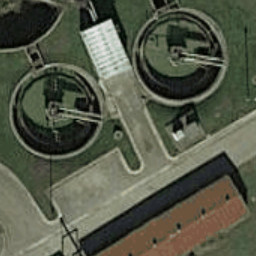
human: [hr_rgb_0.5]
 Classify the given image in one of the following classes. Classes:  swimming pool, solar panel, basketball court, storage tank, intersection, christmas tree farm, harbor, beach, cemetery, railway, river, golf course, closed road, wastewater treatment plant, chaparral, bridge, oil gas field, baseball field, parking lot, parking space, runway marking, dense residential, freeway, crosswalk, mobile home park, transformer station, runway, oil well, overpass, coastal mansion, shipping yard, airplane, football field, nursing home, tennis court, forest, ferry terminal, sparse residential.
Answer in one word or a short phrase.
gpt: wastewater treatment plant